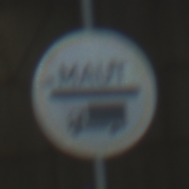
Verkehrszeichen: Mautpflicht
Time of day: Midday
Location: Indoor (Urban)
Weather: NotSpecified
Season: NotSpecified
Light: Natural